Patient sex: M
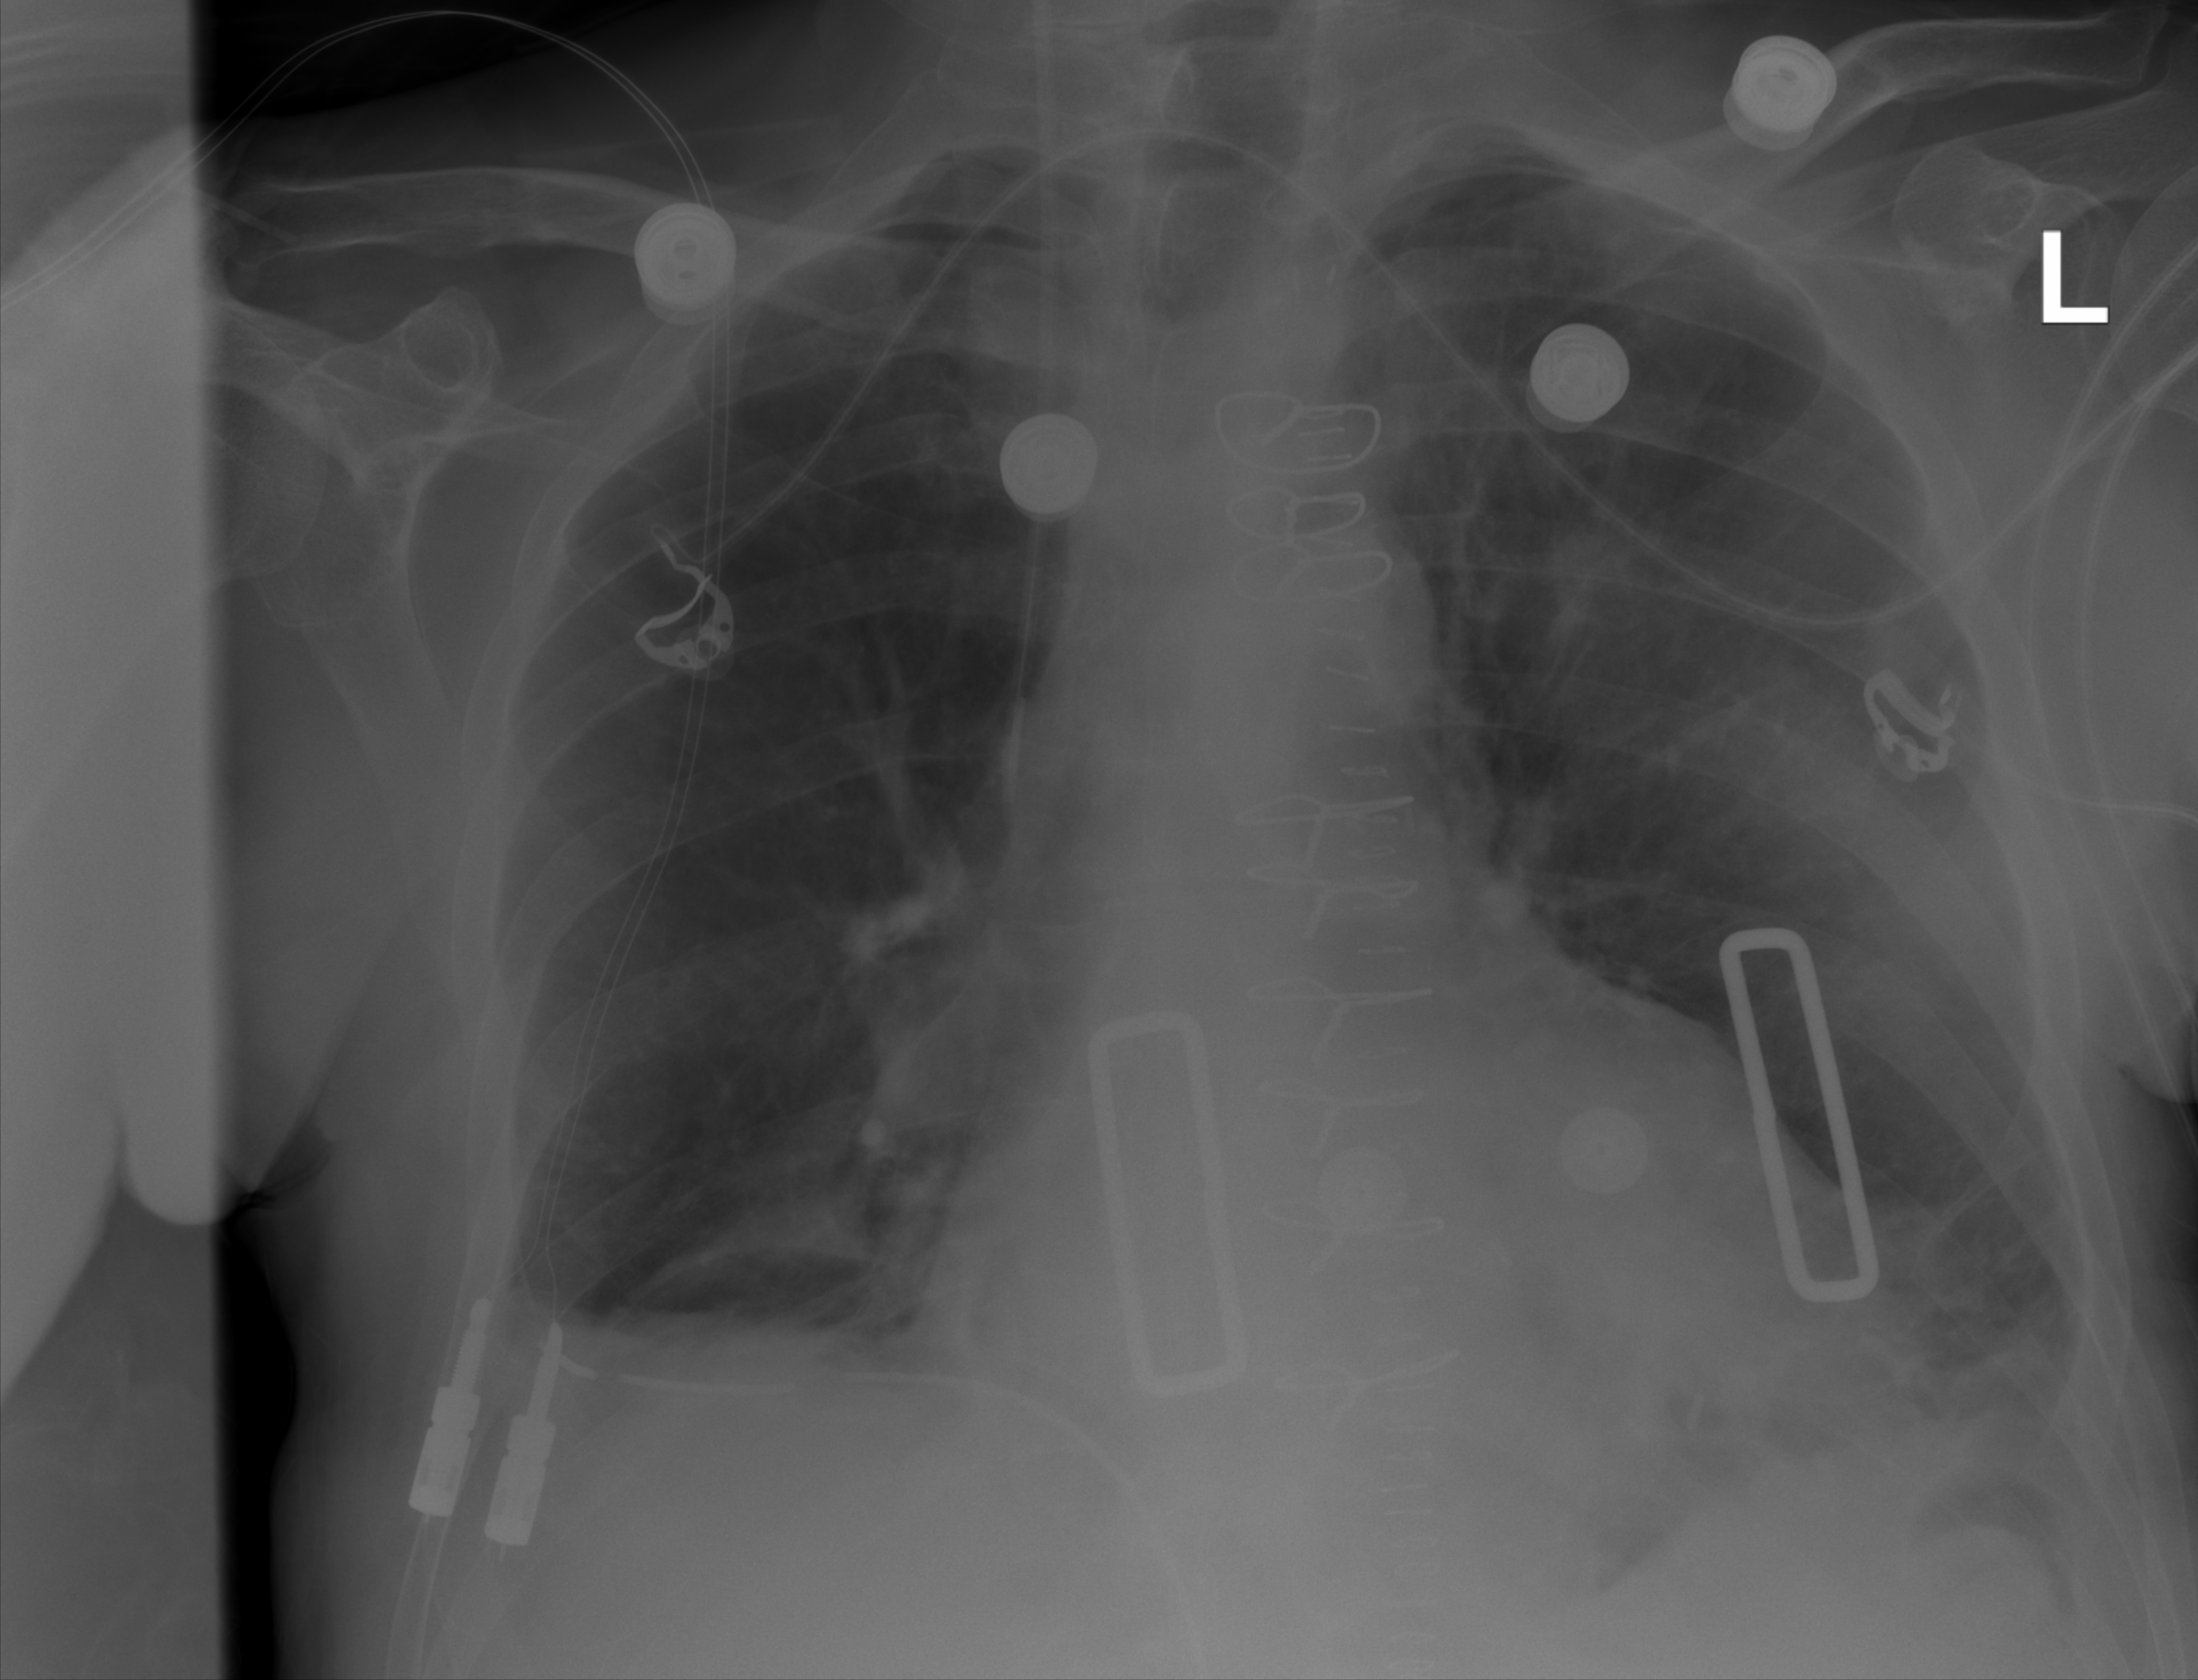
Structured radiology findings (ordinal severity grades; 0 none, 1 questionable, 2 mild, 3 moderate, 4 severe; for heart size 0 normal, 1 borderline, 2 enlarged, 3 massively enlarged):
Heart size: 0
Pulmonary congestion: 0
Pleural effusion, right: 1
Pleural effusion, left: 1
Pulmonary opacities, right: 2
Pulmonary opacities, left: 0
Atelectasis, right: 2
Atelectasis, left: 0